Field crop: maize
Growth stage: 2
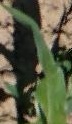
Species: maize